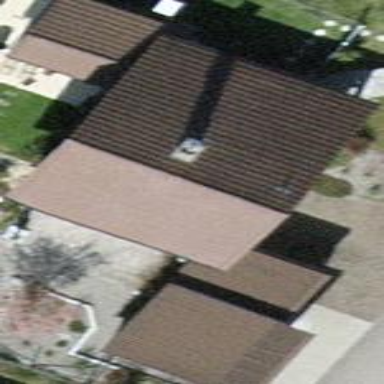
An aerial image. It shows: Detached building with gabled roof.